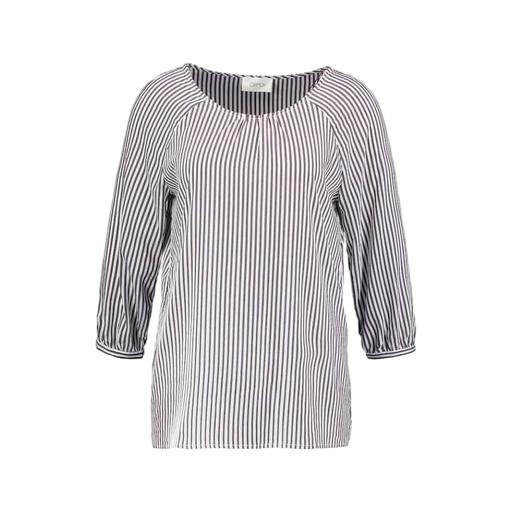
gray women's striped blouse, stripe raglan blouse, gray striped split-neck top, white background